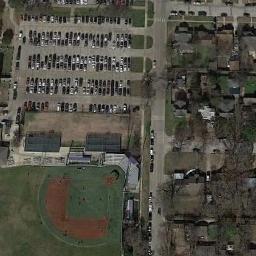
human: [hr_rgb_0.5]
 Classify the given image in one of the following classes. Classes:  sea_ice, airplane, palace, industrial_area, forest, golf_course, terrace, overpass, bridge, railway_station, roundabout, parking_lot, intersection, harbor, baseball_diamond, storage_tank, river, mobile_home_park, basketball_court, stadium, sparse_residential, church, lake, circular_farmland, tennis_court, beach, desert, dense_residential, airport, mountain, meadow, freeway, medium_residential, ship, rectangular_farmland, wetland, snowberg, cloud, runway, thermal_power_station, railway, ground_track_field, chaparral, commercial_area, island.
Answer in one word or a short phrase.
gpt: baseball_diamond